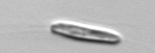
Label: Chrysochromulina